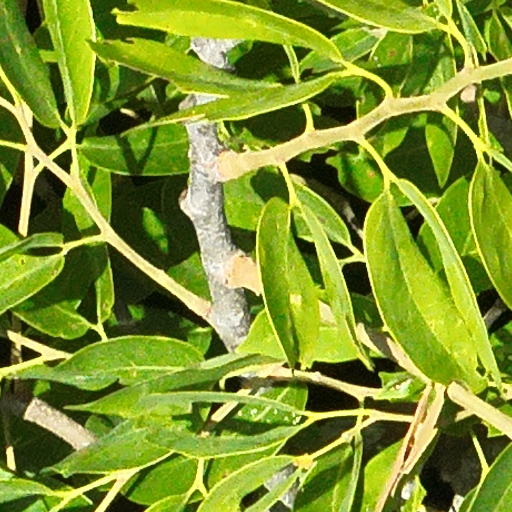
Species: Hymenaea courbaril
GBIF accepted scientific name: Hymenaea courbaril
Crown area (m\u00b2): 202.424